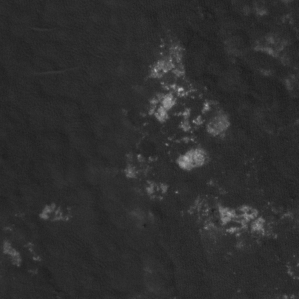
Label: non_frost